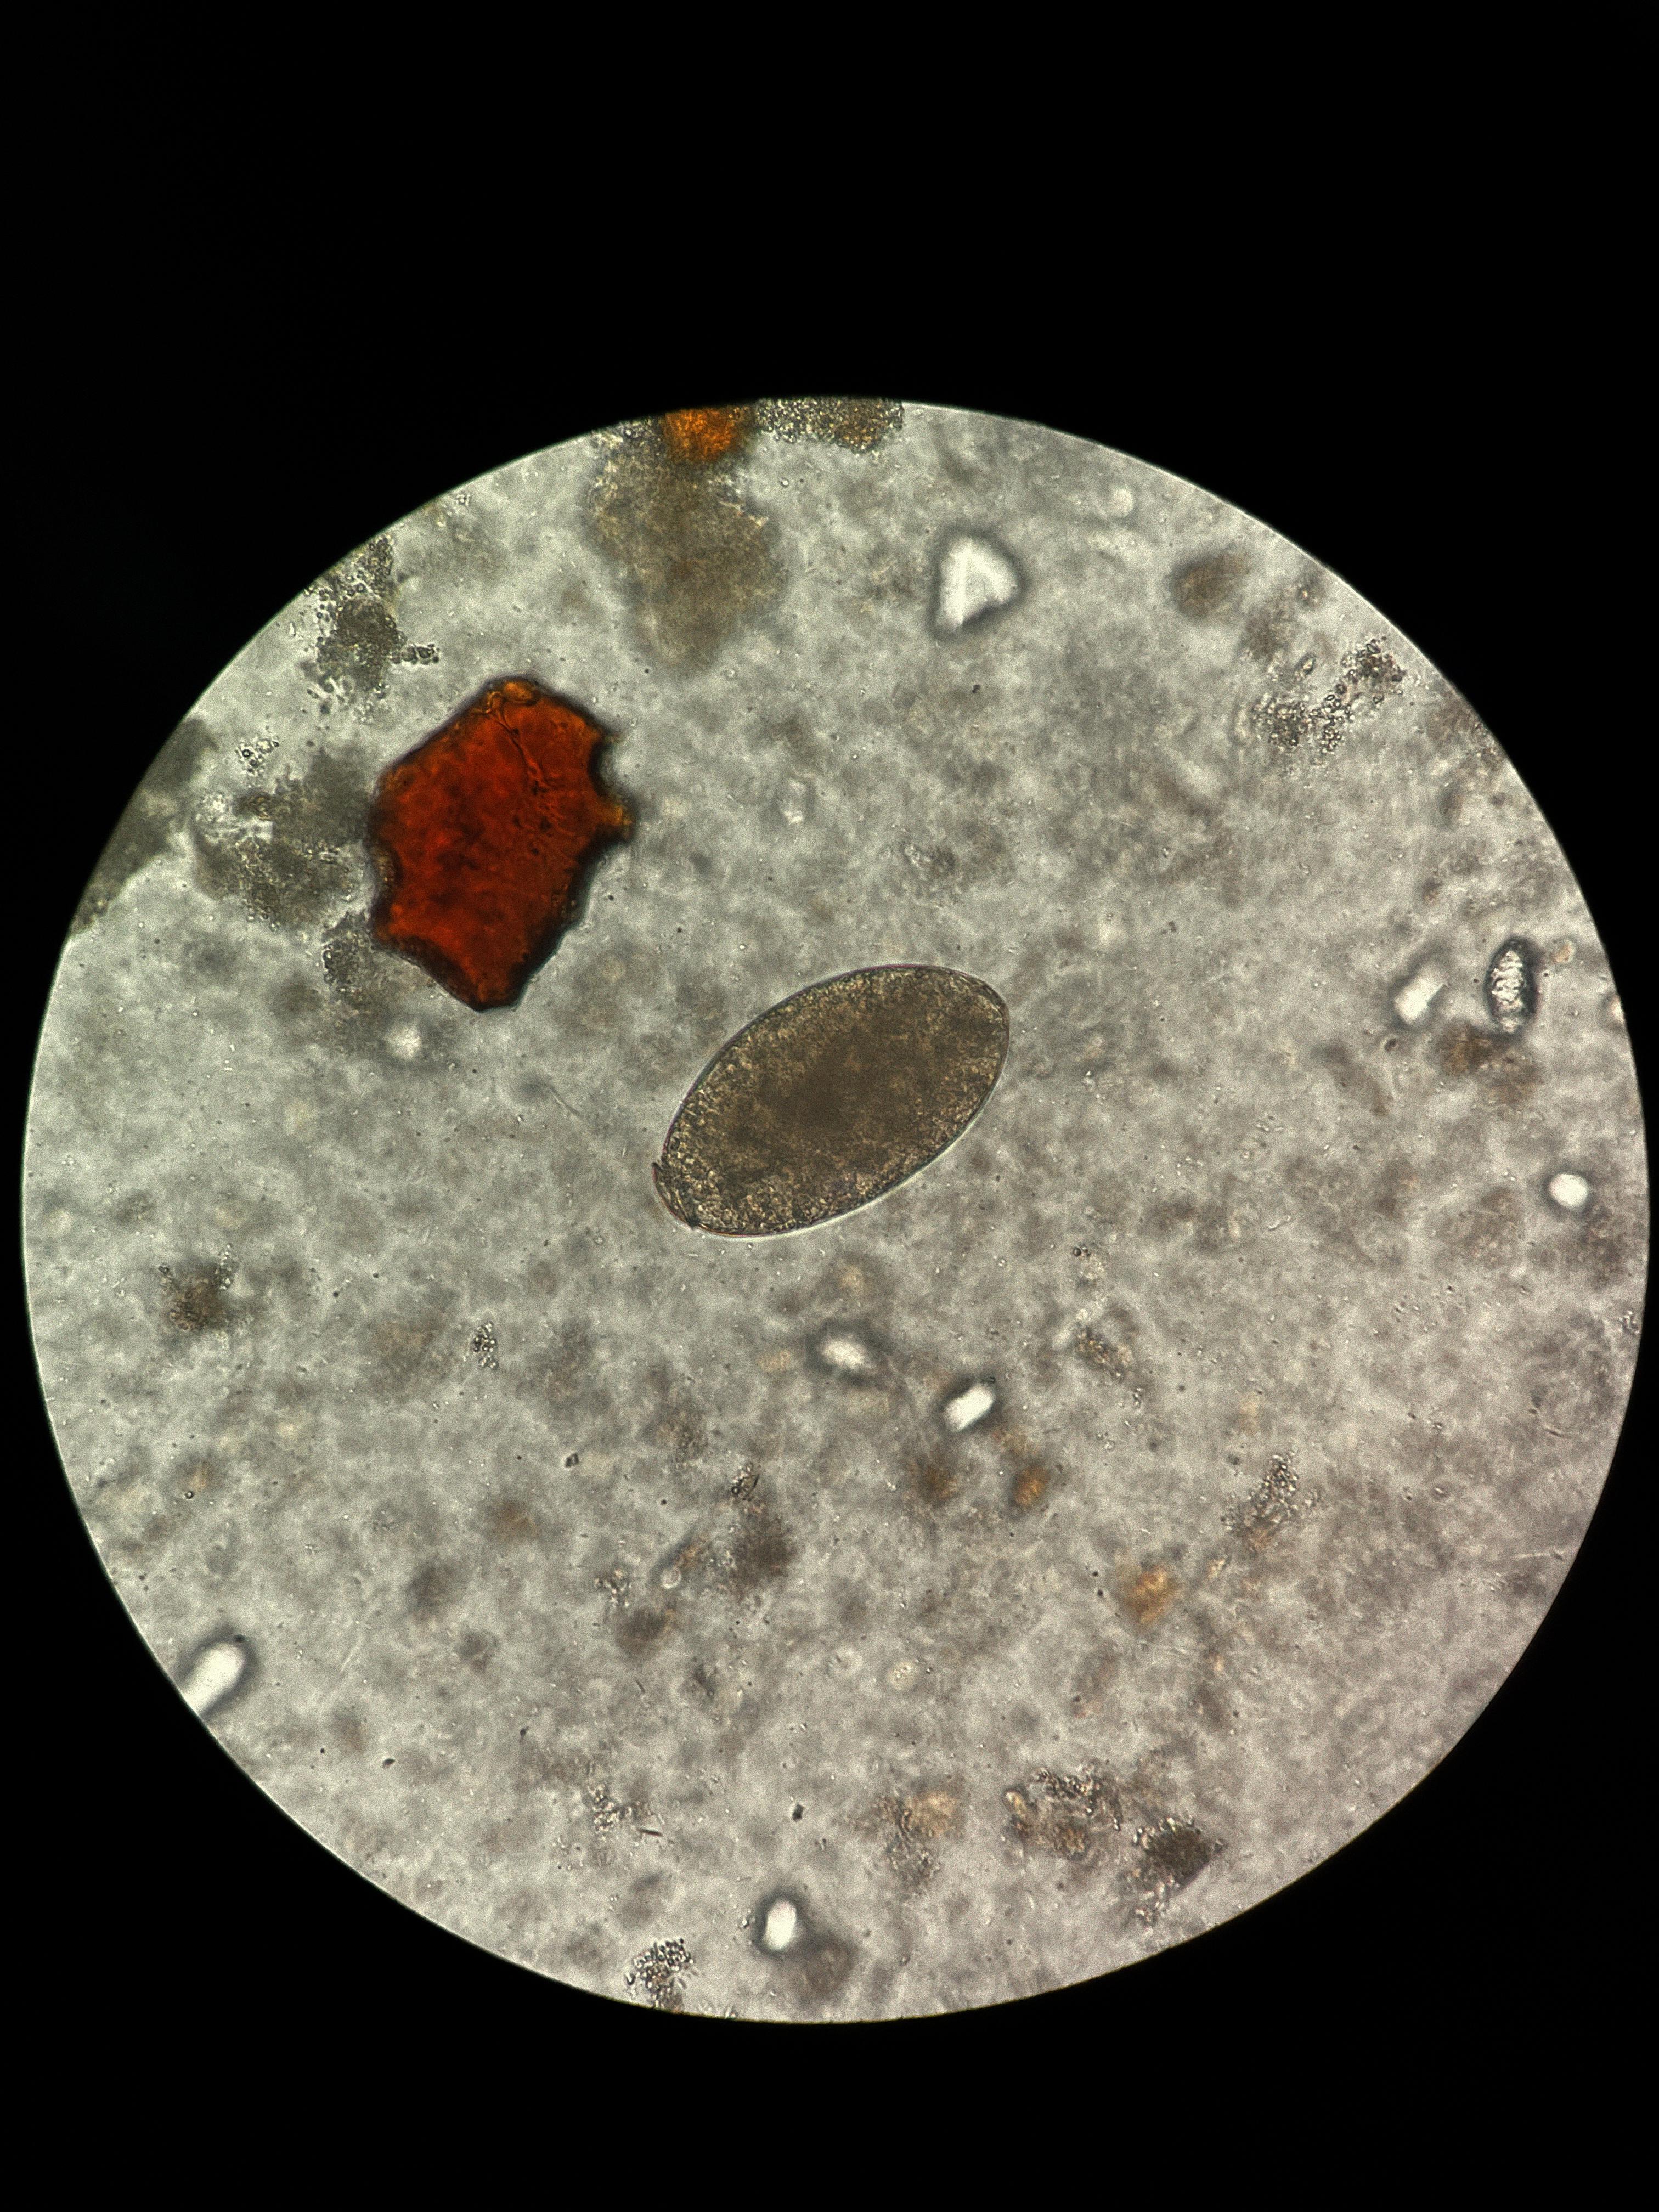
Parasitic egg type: Fasciolopsis buski